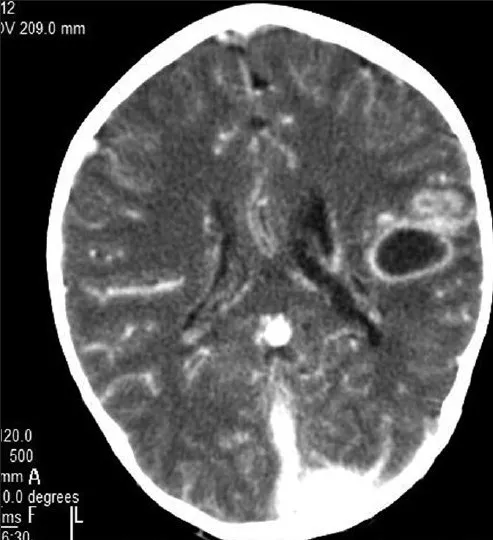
CECT of case #2 with enhancing rim of cerebral abscess and further enhancement of vasculature.
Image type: radiology (ct)